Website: macys
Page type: payment
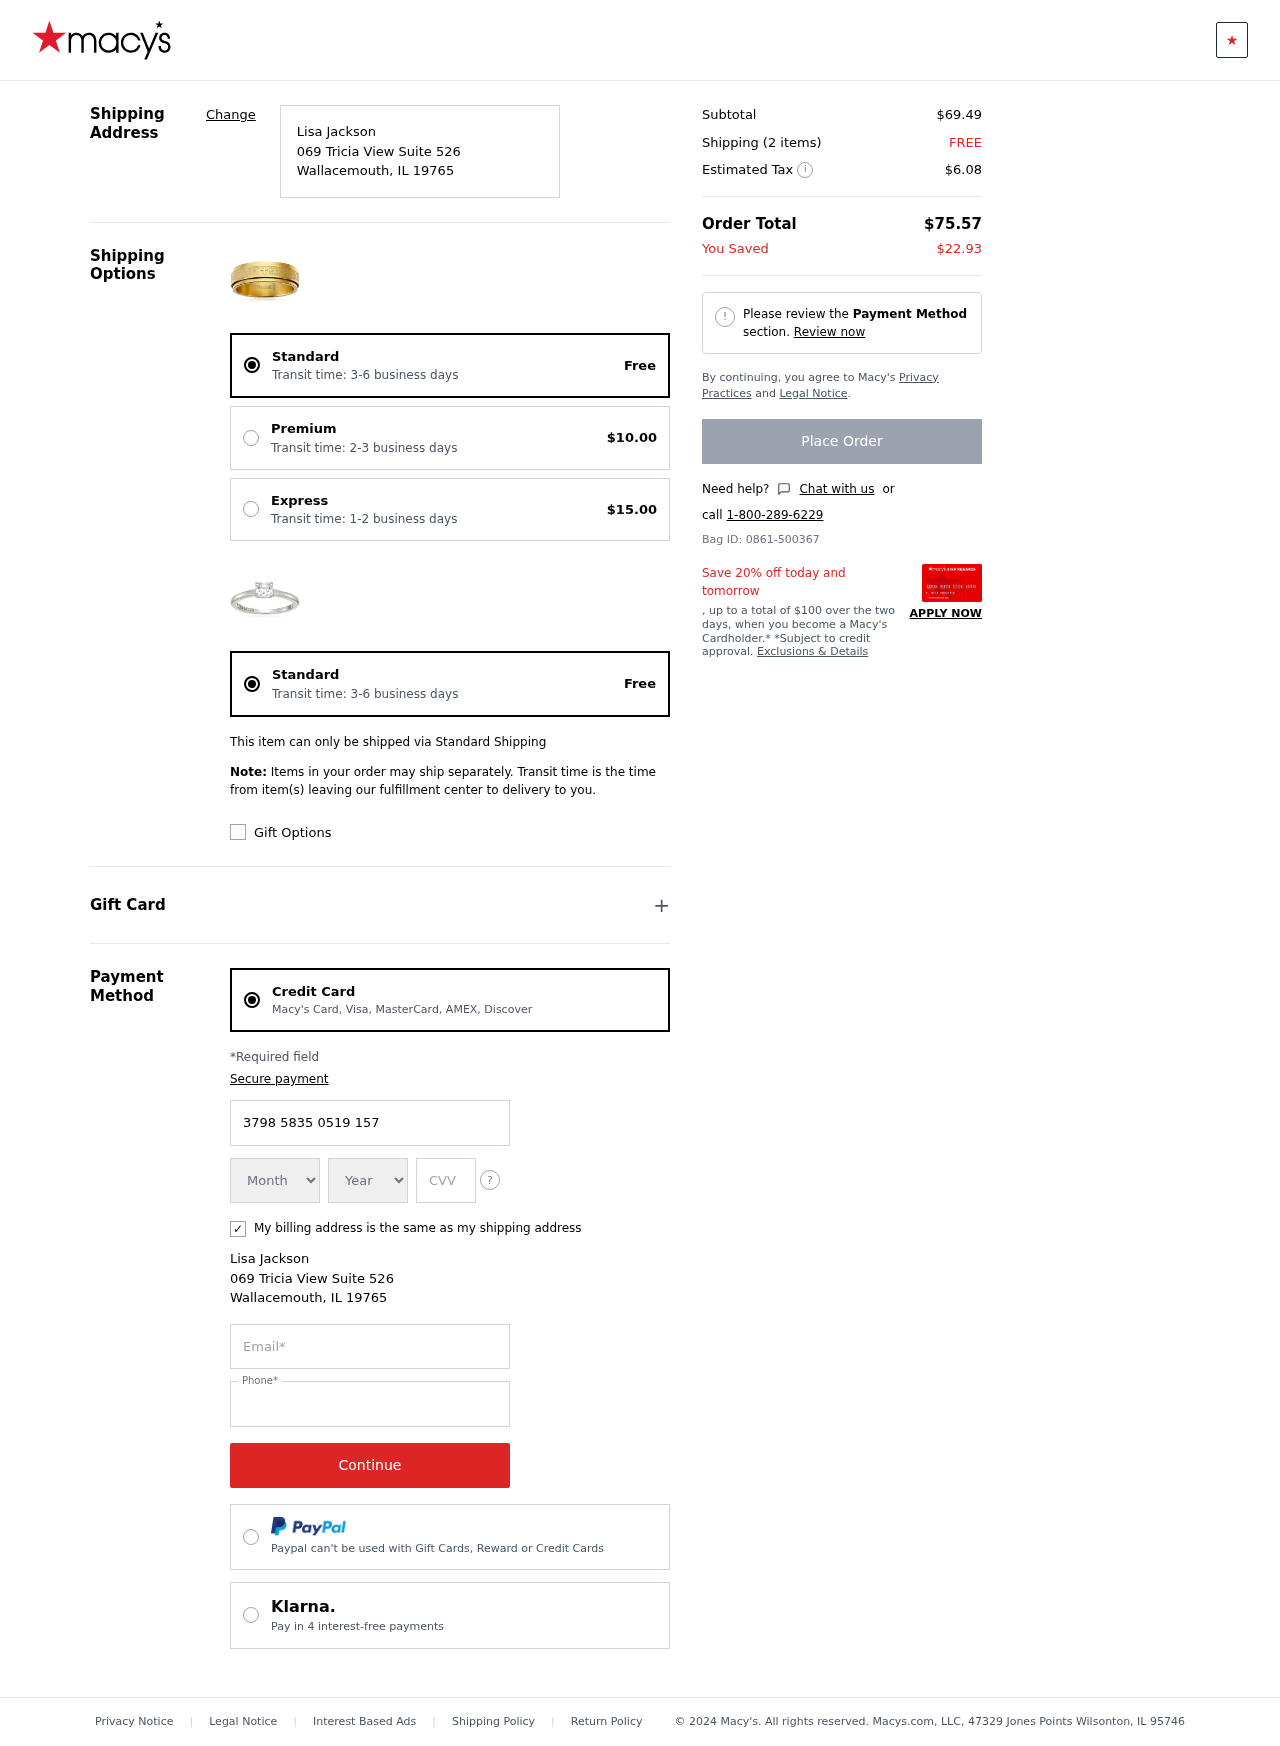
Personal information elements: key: PII_CARD_CVV
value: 0495
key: PII_CARD_EXPIRY_MONTH
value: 02
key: PII_CARD_EXPIRY_YEAR
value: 29
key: PII_CARD_NUMBER
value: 3798 5835 0519 157
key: PII_CITY
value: Wallacemouth
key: PII_EMAIL
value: ljackson@gmail.com
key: PII_FULLNAME
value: Lisa Jackson
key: PII_PHONE
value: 2047251061
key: PII_POSTCODE
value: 19765
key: PII_STATE_ABBR
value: IL
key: PII_STREET
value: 069 Tricia View Suite 526
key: PII_FULLNAME2
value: Lisa Jackson
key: PII_CITY2
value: Wallacemouth
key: PII_STATE_ABBR2
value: IL
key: PII_POSTCODE_FULL
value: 19765
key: PII_POSTCODE_NUMERIC
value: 19765
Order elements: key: ORDER_DELIVERY_DATE
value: Transit time: 3-6 business days
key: ORDER_SHIPPING_STANDARD
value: Free
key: ORDER_SHIPPING_PREMIUM
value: $10.00
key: ORDER_SHIPPING_EXPRESS
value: $15.00
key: ORDER_DELIVERY_DATE2
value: Transit time: 3-6 business days
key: ORDER_SHIPPING_STANDARD2
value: Free
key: ORDER_SUBTOTAL
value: $69.49
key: ORDER_NUM_ITEMS
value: Shipping (2 items)
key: ORDER_SHIPPING_COST
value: FREE
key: ORDER_TAX
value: $6.08
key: ORDER_TOTAL
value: $75.57
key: ORDER_SAVINGS
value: $22.93
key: ORDER_ID
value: Bag ID: 0861-500367